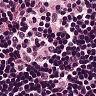
Metastatic tissue present: no